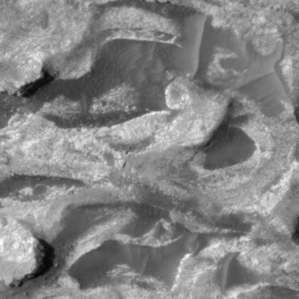
Label: non_frost